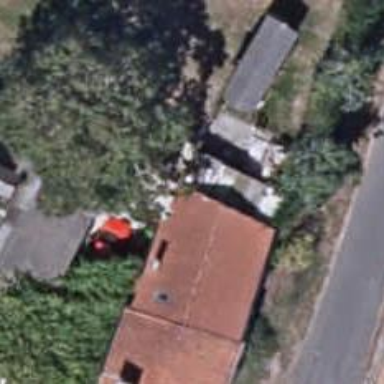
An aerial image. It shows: Shed.